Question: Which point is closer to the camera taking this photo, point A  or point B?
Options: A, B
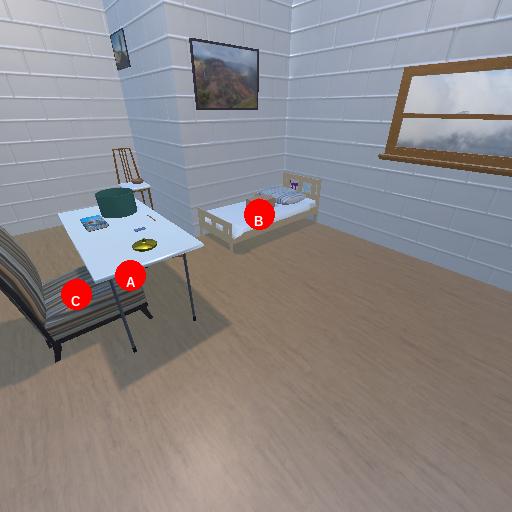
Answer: A